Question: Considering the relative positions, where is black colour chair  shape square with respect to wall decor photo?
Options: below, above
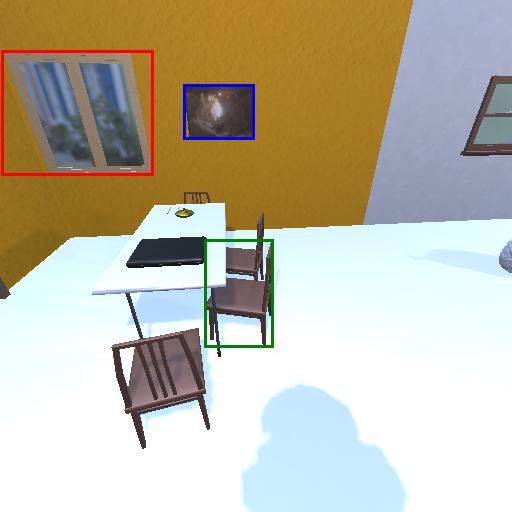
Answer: below